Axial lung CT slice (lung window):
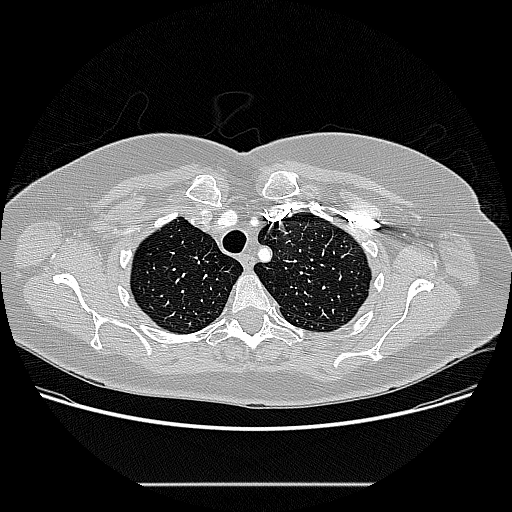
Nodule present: no